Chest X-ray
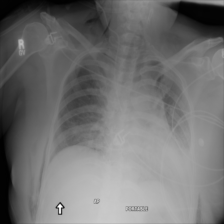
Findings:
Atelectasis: positive
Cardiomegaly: negative
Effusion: negative
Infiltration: negative
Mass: negative
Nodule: negative
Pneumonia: negative
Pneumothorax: negative
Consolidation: positive
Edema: negative
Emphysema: positive
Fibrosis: negative
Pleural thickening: negative
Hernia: negative